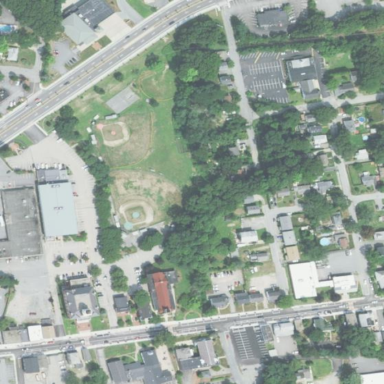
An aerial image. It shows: Baseball pitch at the Little League Baseball Complex.